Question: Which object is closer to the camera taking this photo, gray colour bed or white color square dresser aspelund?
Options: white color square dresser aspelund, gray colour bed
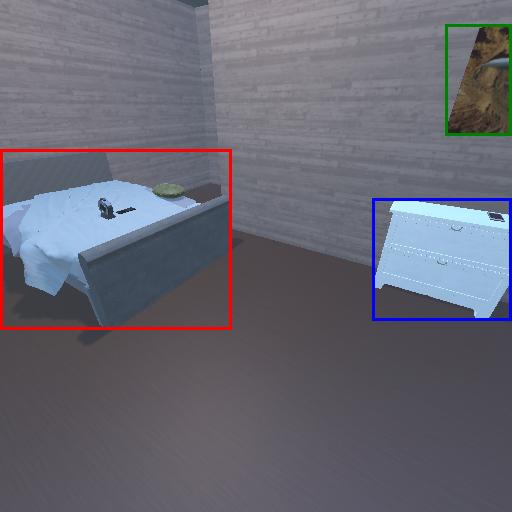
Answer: white color square dresser aspelund